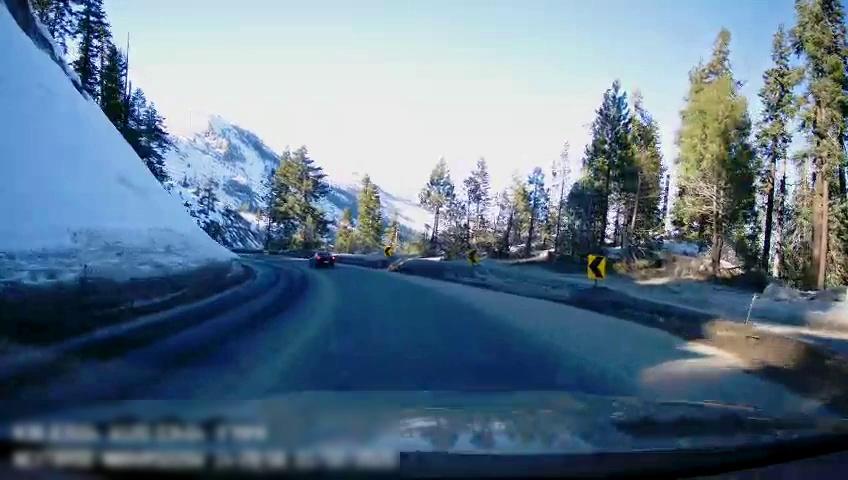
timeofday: Day
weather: Sunny
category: Drivable Space
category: Vehicles | Car
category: Lanes | Opposite Lane
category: Lanes | Opposite Lane
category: Lanes | Current Lane
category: Traffic | Signs
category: Traffic | Signs
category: Traffic | Signs